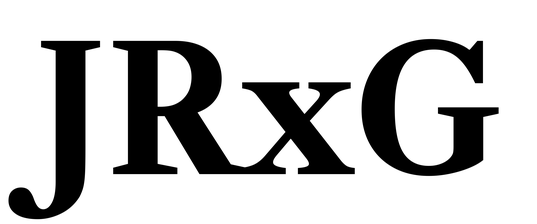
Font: LibreCaslonText_Bold